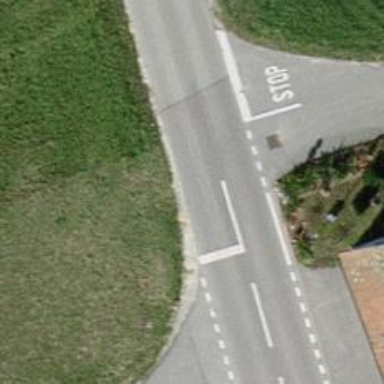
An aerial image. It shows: Tertiary road.